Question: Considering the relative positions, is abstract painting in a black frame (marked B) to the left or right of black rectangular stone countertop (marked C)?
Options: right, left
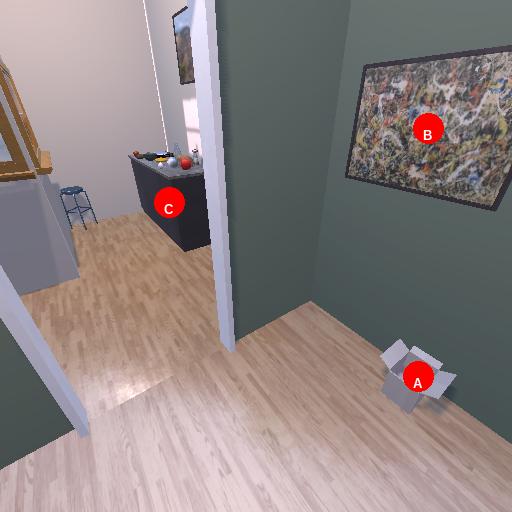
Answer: right